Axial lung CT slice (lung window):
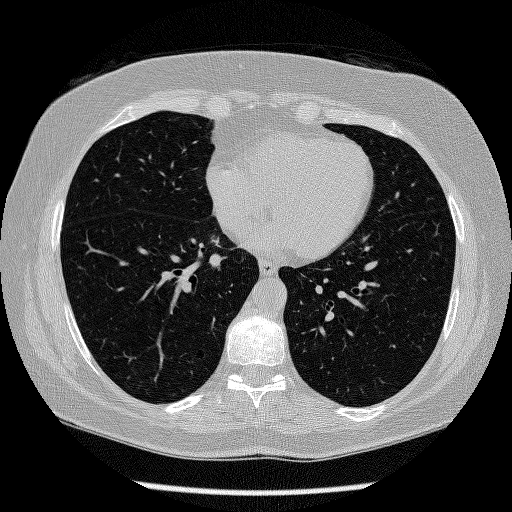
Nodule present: no